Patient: sex M, age 64
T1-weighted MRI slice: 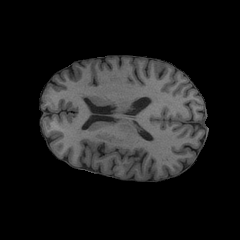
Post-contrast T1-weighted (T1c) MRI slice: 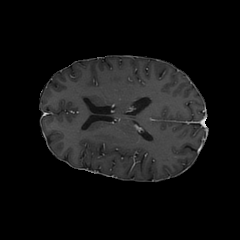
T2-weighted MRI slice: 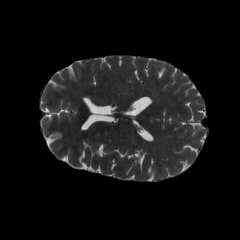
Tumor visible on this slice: no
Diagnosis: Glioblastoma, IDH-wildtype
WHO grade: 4